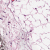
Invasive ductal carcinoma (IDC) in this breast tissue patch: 0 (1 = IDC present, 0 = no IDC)